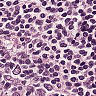
Metastatic tissue present: no